Field crop: tomato
Growth stage: 2
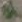
Species: solanum